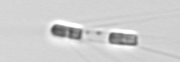
Label: Chaetoceros_subtilis